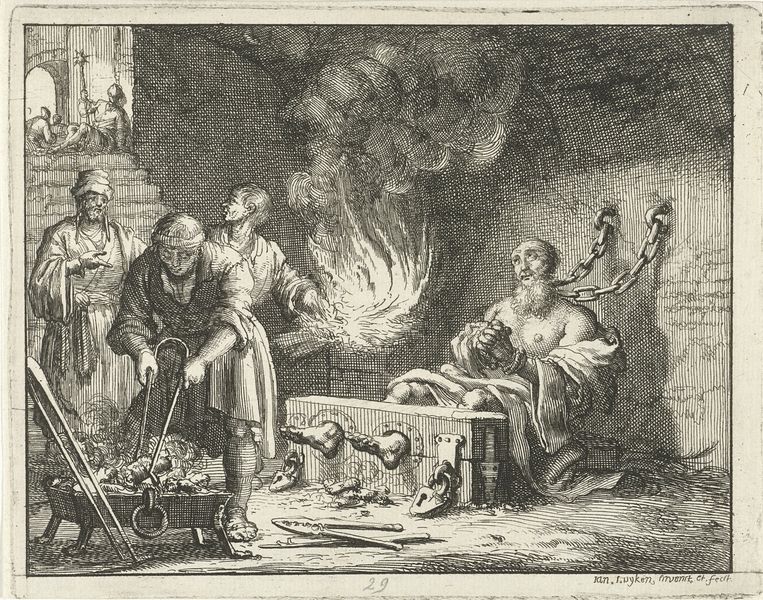
Titel: Origenes in de gevangenis met vuur gepijnigd
Künstler: Jan Luyken
Standort: Amsterdam
Institution: Rijksmuseum
Schlagwörter: feuer, mann, umhang, weiß, menschen, grau, hut, männer, schwarz, skizze, zeichnung, schloss, bart, henker, tod, gelehrte, rauch, fesseln, füße, kette, grafik, figuren, treppe, stufen, eisen, keller, zangen, religion, stern, glut, druck, schraffur, gefangen, ketten, bleistift, beten, gebet, bleistiftzeichnung, gefängnis, kerker, hölle, heiliger, turban, schlösser, mäner, zange, schmied, schmiede, martyrium, folter, galgen, sternsinger, kohlen, verlies, eise, fußeisen